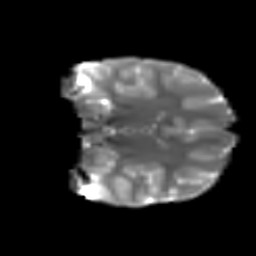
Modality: T2w
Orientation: coronal
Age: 11
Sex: female
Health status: ill
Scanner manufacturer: ge
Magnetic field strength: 3 T
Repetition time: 6.752 s
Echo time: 0.079 s